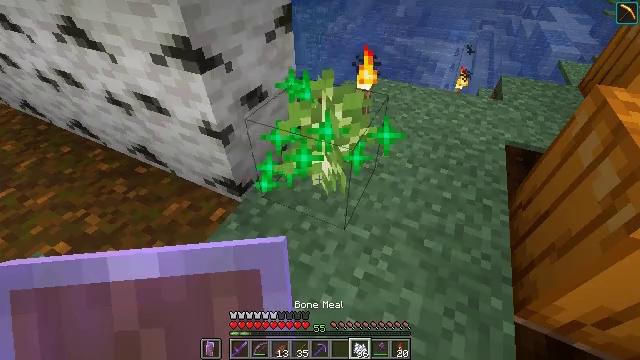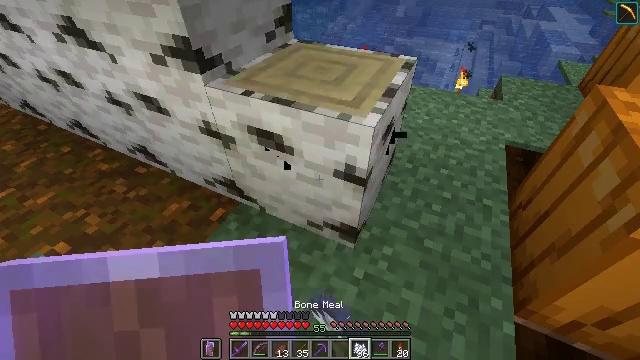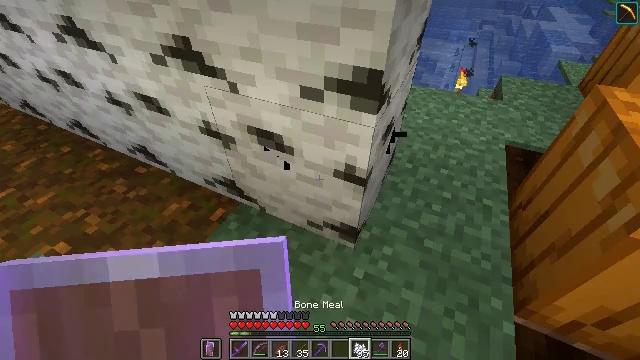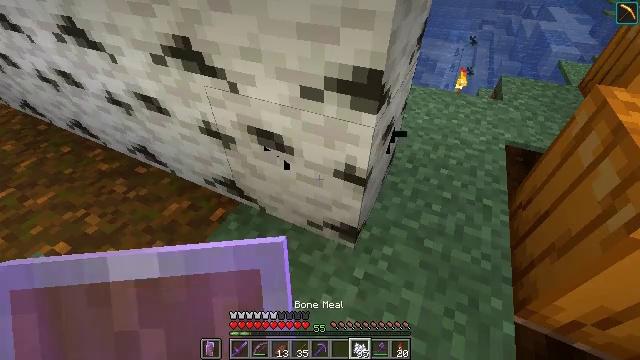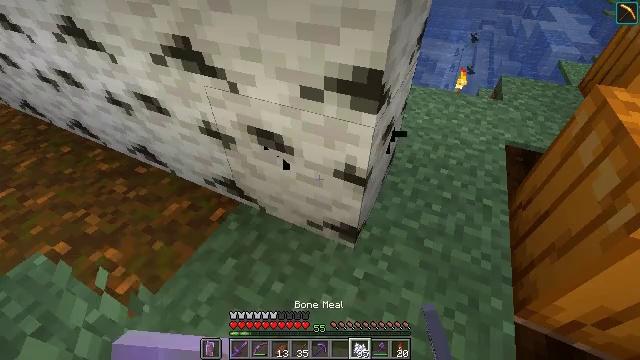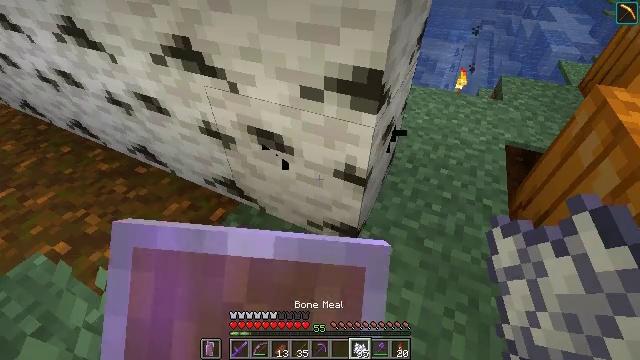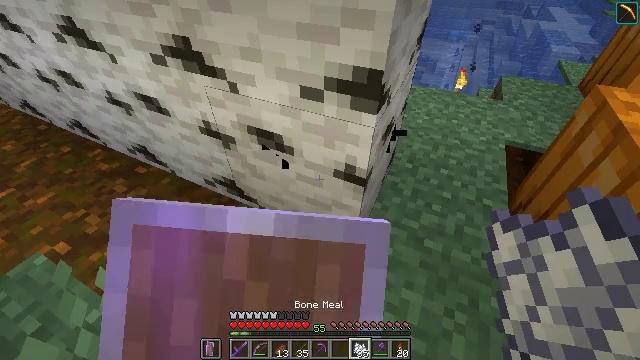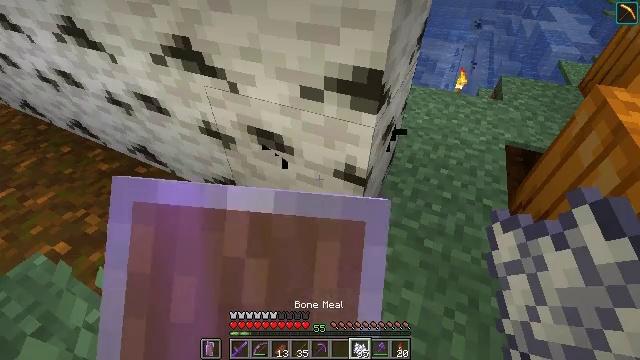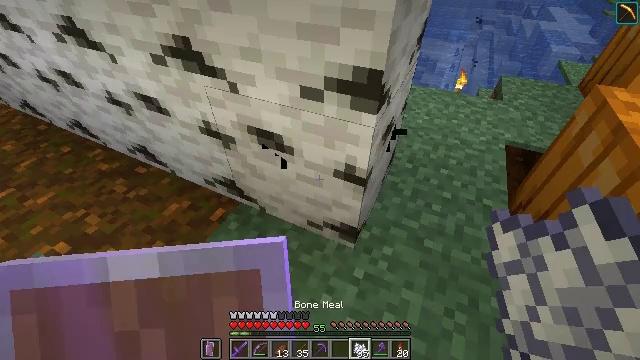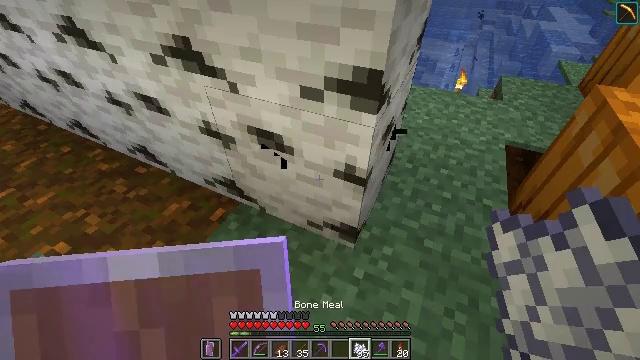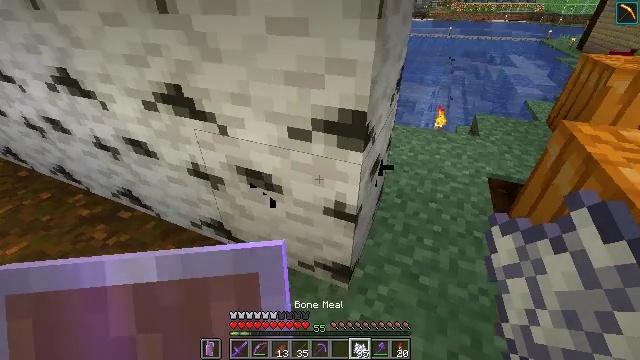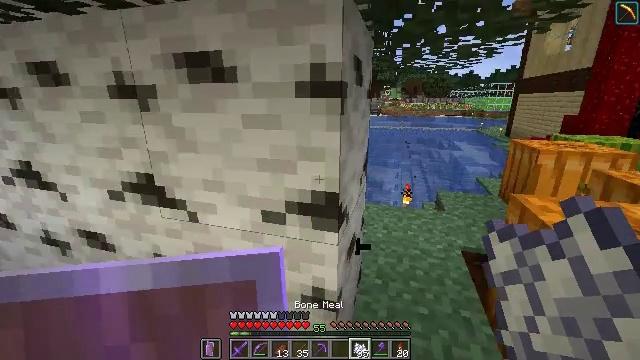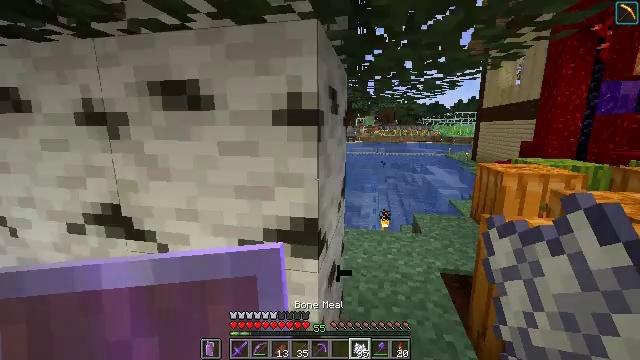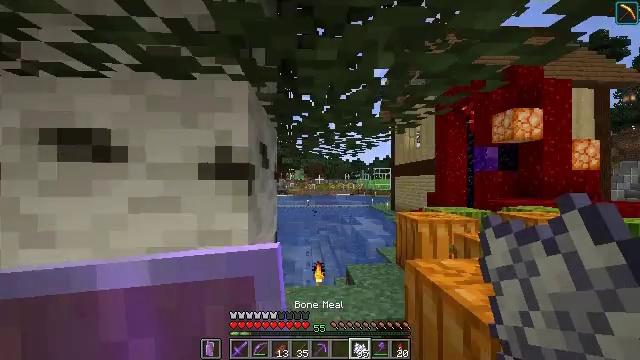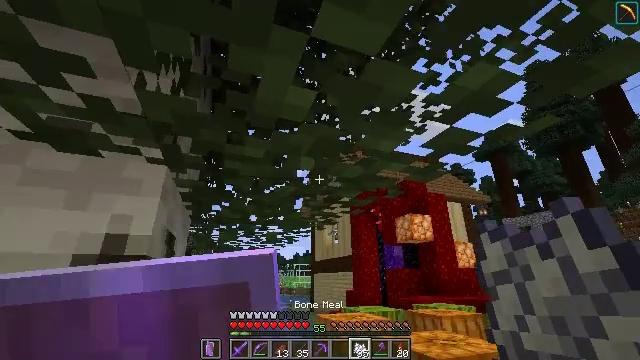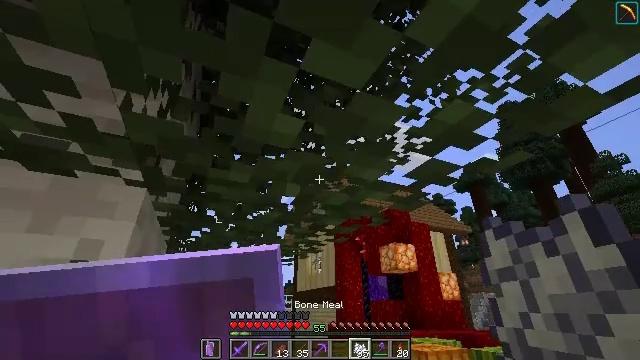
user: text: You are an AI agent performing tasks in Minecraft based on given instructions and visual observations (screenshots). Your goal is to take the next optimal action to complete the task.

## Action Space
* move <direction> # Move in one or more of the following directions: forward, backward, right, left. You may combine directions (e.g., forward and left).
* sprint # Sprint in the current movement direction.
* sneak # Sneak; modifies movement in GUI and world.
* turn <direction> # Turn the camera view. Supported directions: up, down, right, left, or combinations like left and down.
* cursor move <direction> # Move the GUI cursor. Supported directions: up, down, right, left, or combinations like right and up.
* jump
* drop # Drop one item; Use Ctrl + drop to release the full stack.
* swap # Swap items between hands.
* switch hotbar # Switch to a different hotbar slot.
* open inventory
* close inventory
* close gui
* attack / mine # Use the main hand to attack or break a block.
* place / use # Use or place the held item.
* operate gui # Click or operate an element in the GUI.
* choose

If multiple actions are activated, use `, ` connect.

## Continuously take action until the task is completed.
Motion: motion action
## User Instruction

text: Mine the birch log from the tree.
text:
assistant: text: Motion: use / place
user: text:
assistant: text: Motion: use / place
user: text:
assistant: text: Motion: use / place
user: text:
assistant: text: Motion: use / place
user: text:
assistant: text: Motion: use / place
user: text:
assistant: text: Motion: use / place
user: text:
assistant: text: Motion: use / place
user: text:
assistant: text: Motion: no_op
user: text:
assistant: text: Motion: no_op
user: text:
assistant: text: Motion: turn right and up
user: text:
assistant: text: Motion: turn right and up
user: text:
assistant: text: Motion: turn right and up
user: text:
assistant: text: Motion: turn right and up
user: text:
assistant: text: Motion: turn right and up
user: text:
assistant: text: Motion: turn right and up
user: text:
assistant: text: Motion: no_op
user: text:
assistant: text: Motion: no_op
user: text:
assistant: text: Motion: no_op
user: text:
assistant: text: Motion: no_op
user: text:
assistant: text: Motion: no_op
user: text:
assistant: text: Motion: no_op
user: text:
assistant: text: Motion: no_op
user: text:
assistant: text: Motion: no_op
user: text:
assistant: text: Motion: turn left and down
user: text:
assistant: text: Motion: turn left and down
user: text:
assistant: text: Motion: turn left and down
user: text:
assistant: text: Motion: turn left and down
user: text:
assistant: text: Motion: no_op
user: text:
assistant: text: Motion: no_op
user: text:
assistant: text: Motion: sneak